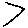
Label: zigzag